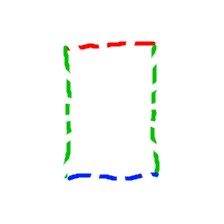
Shape: rectangle